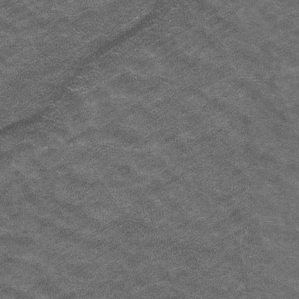
Label: frost